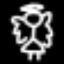
Label: angel